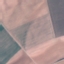
Land use / land cover class: AnnualCrop